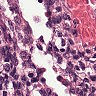
Metastatic tissue present: no